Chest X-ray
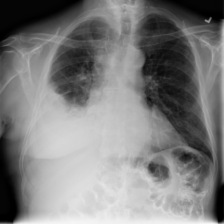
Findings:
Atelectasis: negative
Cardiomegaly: negative
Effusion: positive
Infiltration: negative
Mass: negative
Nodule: negative
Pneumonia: negative
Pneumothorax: negative
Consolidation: negative
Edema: negative
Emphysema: negative
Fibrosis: negative
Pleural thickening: negative
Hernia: negative